Question: I have explicitly set AccountsContext to use 'mytestdb' as the connection string for SimpleMembership, as below -
'''
public class AccountsContext : DbContext
{
public AccountsContext()
: base("mytestdb")
{
}
}
'''
But Database initialized in following line of code is still looking for 'DefaultConnection' for some reason. Although I have removed reference to 'DefaultConnection' completely from web.config.
'''
public sealed class InitializeSimpleMembershipAttribute : ActionFilterAttribute
{
private static SimpleMembershipInitializer _initializer;
private static object _initializerLock = new object();
private static bool _isInitialized;
public override void OnActionExecuting(ActionExecutingContext filterContext)
{
// Ensure ASP.NET Simple Membership is initialized only once per app start
LazyInitializer.EnsureInitialized(ref _initializer, ref _isInitialized, ref _initializerLock);
}
}
'''

Here is the Web.config file with commented sections -
'''
<configSections>
<!-- For more information on Entity Framework configuration, visit http://go.microsoft.com/fwlink/?LinkID=237468 -->
<!--<section name="entityFramework" type="System.Data.Entity.Internal.ConfigFile.EntityFrameworkSection, EntityFramework, Version=4.4.0.0, Culture=neutral, PublicKeyToken=b77a5c561934e089" requirePermission="false" />-->
</configSections>
<connectionStrings>
<add name="mytestdb" connectionString="Data Source=(local);Initial Catalog=mytestdb;User ID=****;Password=****" providerName="System.Data.SqlClient" />
<!--<add name="DefaultConnection"
connectionString="Data Source=(LocalDb)11.0;Initial Catalog=aspnet-LakshyaMvc-20130205074346;Integrated Security=SSPI;AttachDBFilename=|DataDirectory|spnet-***.mdf"
providerName="System.Data.SqlClient" />-->
</connectionStrings>
<!--<entityFramework>
<defaultConnectionFactory type="System.Data.Entity.Infrastructure.SqlConnectionFactory, EntityFramework" />
</entityFramework>-->
'''
Any help in this regard will be much helpful.
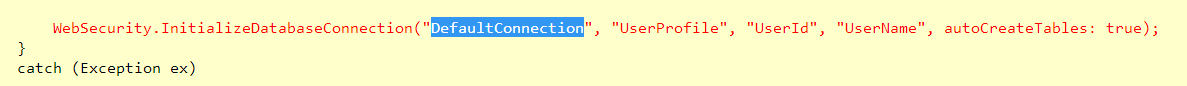
Answer: Take a look at the 'SimpleMembershipInitializer' private class inside the '~/Filters/InitializeSimpleMembershipAttribute.cs' file:
'''
private class SimpleMembershipInitializer
{
public SimpleMembershipInitializer()
{
Database.SetInitializer<UsersContext>(null);
try
{
using (var context = new UsersContext())
{
if (!context.Database.Exists())
{
// Create the SimpleMembership database without Entity Framework migration schema
((IObjectContextAdapter)context).ObjectContext.CreateDatabase();
}
}
WebSecurity.InitializeDatabaseConnection("DefaultConnection", "UserProfile", "UserId", "UserName", autoCreateTables: true);
}
catch (Exception ex)
{
throw new InvalidOperationException("The ASP.NET Simple Membership database could not be initialized. For more information, please see http://go.microsoft.com/fwlink/?LinkId=256588", ex);
}
}
}
'''
Do you notice the following line:
'''
WebSecurity.InitializeDatabaseConnection("DefaultConnection", "UserProfile", "UserId", "UserName", autoCreateTables: true);
'''
That's where it is coming from. By the way if you had looked at the exception stacktrace you got it would have pointed you to this location.
Also in the '~/Models/AccountModel.cs' file you might have the following context defined by default:
'''
public class UsersContext : DbContext
{
public UsersContext()
: base("DefaultConnection")
{
}
public DbSet<UserProfile> UserProfiles { get; set; }
}
'''